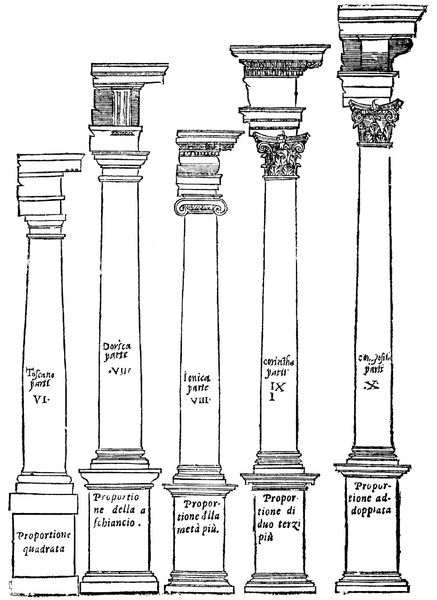
Titel: Architettura et Prospettiva
Künstler: Sebastiano Serlio
Schlagwörter: säulen, architektur, sockel, fünf, schrift, graphik, zahlen, verzierung, komposit, illustration, kapitelle, kapitell, verziert, ionisch, griechenland, tempel, dorisch, korinthisch, erklärung, proportionen, gesimse, toskanisch, dorische, säulenordnungen, kotinthisch, abschluss, sechs stück, korintische, säulenordnungen#, röimische, römische zaheln, säulenarten